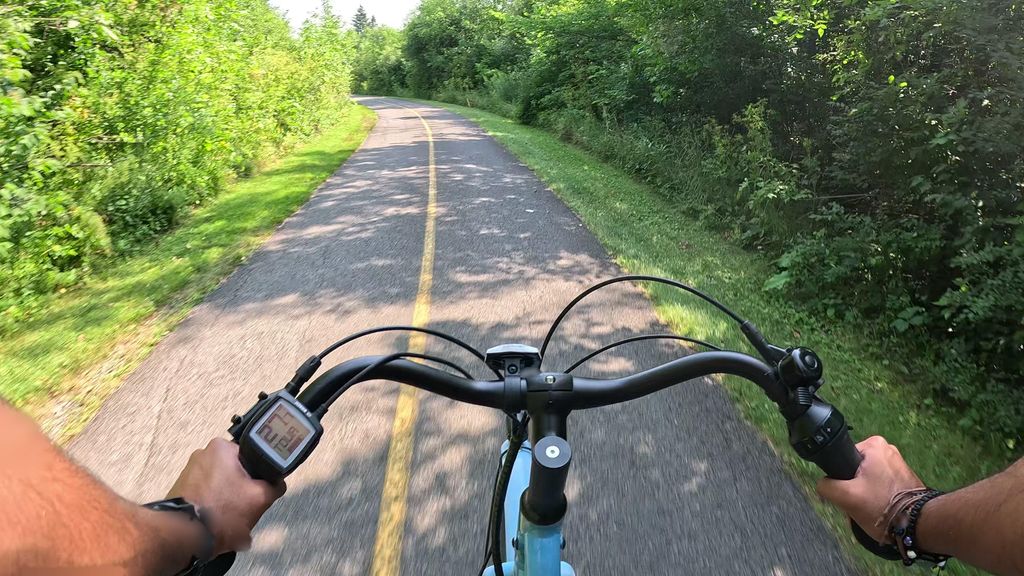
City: ottawa-gatineau